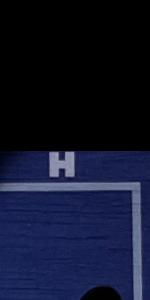
Label: Empty